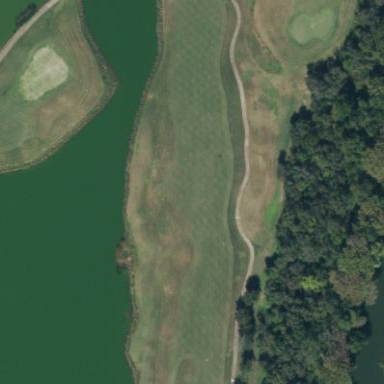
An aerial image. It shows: Water hazard in golf course. The hazard is natural water feature.